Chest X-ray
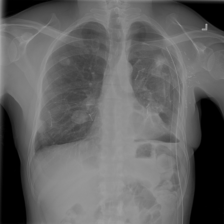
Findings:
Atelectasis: negative
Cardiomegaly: negative
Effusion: negative
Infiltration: negative
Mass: negative
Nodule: positive
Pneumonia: negative
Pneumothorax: positive
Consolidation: negative
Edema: negative
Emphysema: negative
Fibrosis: negative
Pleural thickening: negative
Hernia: negative